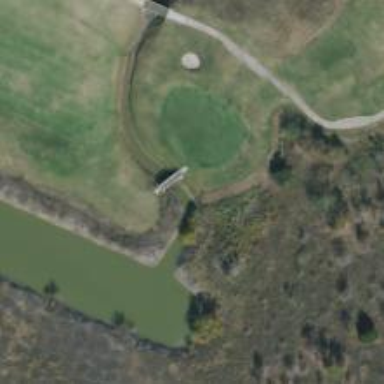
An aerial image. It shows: View of golf hole.